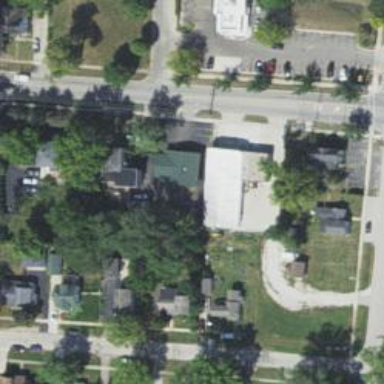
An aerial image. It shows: Veterinary facility.